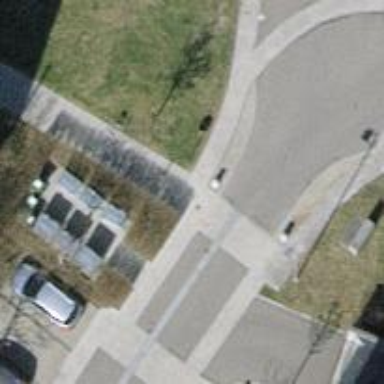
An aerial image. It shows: Bollard.